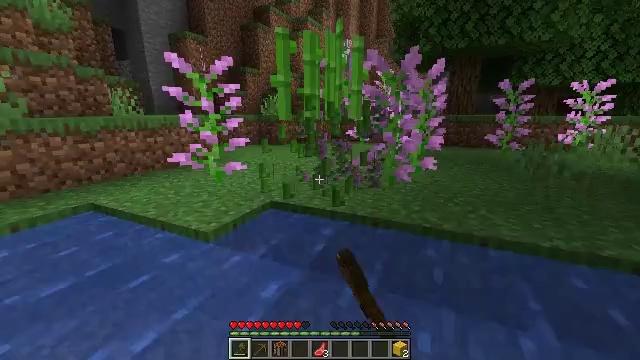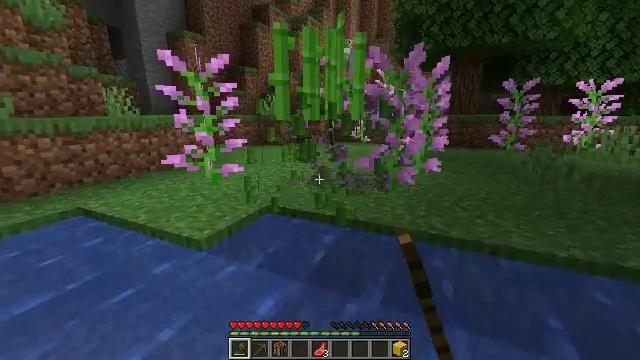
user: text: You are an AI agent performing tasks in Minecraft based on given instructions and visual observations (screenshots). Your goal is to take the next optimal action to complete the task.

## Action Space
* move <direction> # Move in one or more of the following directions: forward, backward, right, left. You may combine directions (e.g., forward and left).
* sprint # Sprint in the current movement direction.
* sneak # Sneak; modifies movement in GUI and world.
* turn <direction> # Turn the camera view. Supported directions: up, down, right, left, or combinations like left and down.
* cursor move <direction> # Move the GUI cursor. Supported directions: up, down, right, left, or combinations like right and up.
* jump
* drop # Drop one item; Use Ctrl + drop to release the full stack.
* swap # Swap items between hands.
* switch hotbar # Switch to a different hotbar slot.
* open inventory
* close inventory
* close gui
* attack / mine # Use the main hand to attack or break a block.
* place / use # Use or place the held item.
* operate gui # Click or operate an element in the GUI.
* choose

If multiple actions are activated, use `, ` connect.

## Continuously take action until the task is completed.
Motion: motion action
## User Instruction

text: Mine the lilac flower.
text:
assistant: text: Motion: move forward, jump
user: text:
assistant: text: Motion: jump